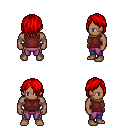
a pixel art fantasy rpg character, male body template, human, dark skin, maroon sleeveless shirt, magenta pants, red bangs hairstyle, four views (front, back, left, right), 2x2 character sprite sheet, small pixel art, hard edges, no anti-aliasing